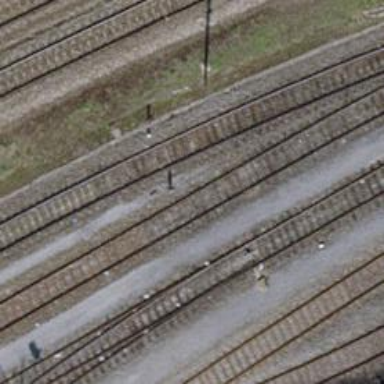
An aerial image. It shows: Railway switch.